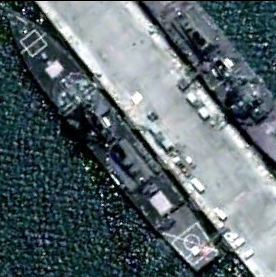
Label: destroyer